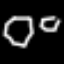
Label: octagon